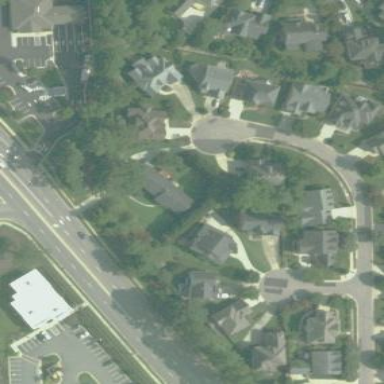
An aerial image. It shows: Residential area within neighborhood.